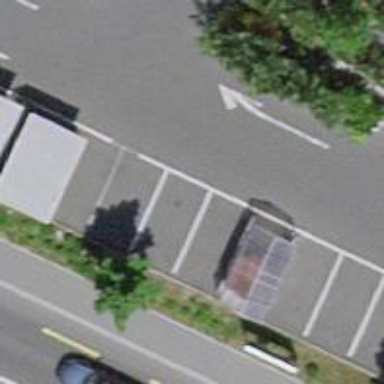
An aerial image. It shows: Charging station.